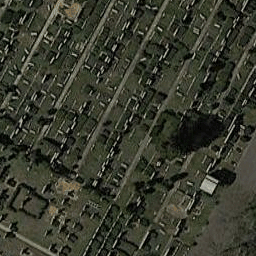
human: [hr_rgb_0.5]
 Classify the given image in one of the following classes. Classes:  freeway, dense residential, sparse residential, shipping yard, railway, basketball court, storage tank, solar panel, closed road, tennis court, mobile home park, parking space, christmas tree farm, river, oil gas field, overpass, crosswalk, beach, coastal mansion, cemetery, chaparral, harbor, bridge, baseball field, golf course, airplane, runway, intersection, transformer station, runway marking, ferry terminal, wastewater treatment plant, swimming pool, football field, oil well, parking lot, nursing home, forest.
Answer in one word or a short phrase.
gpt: cemetery